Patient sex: F
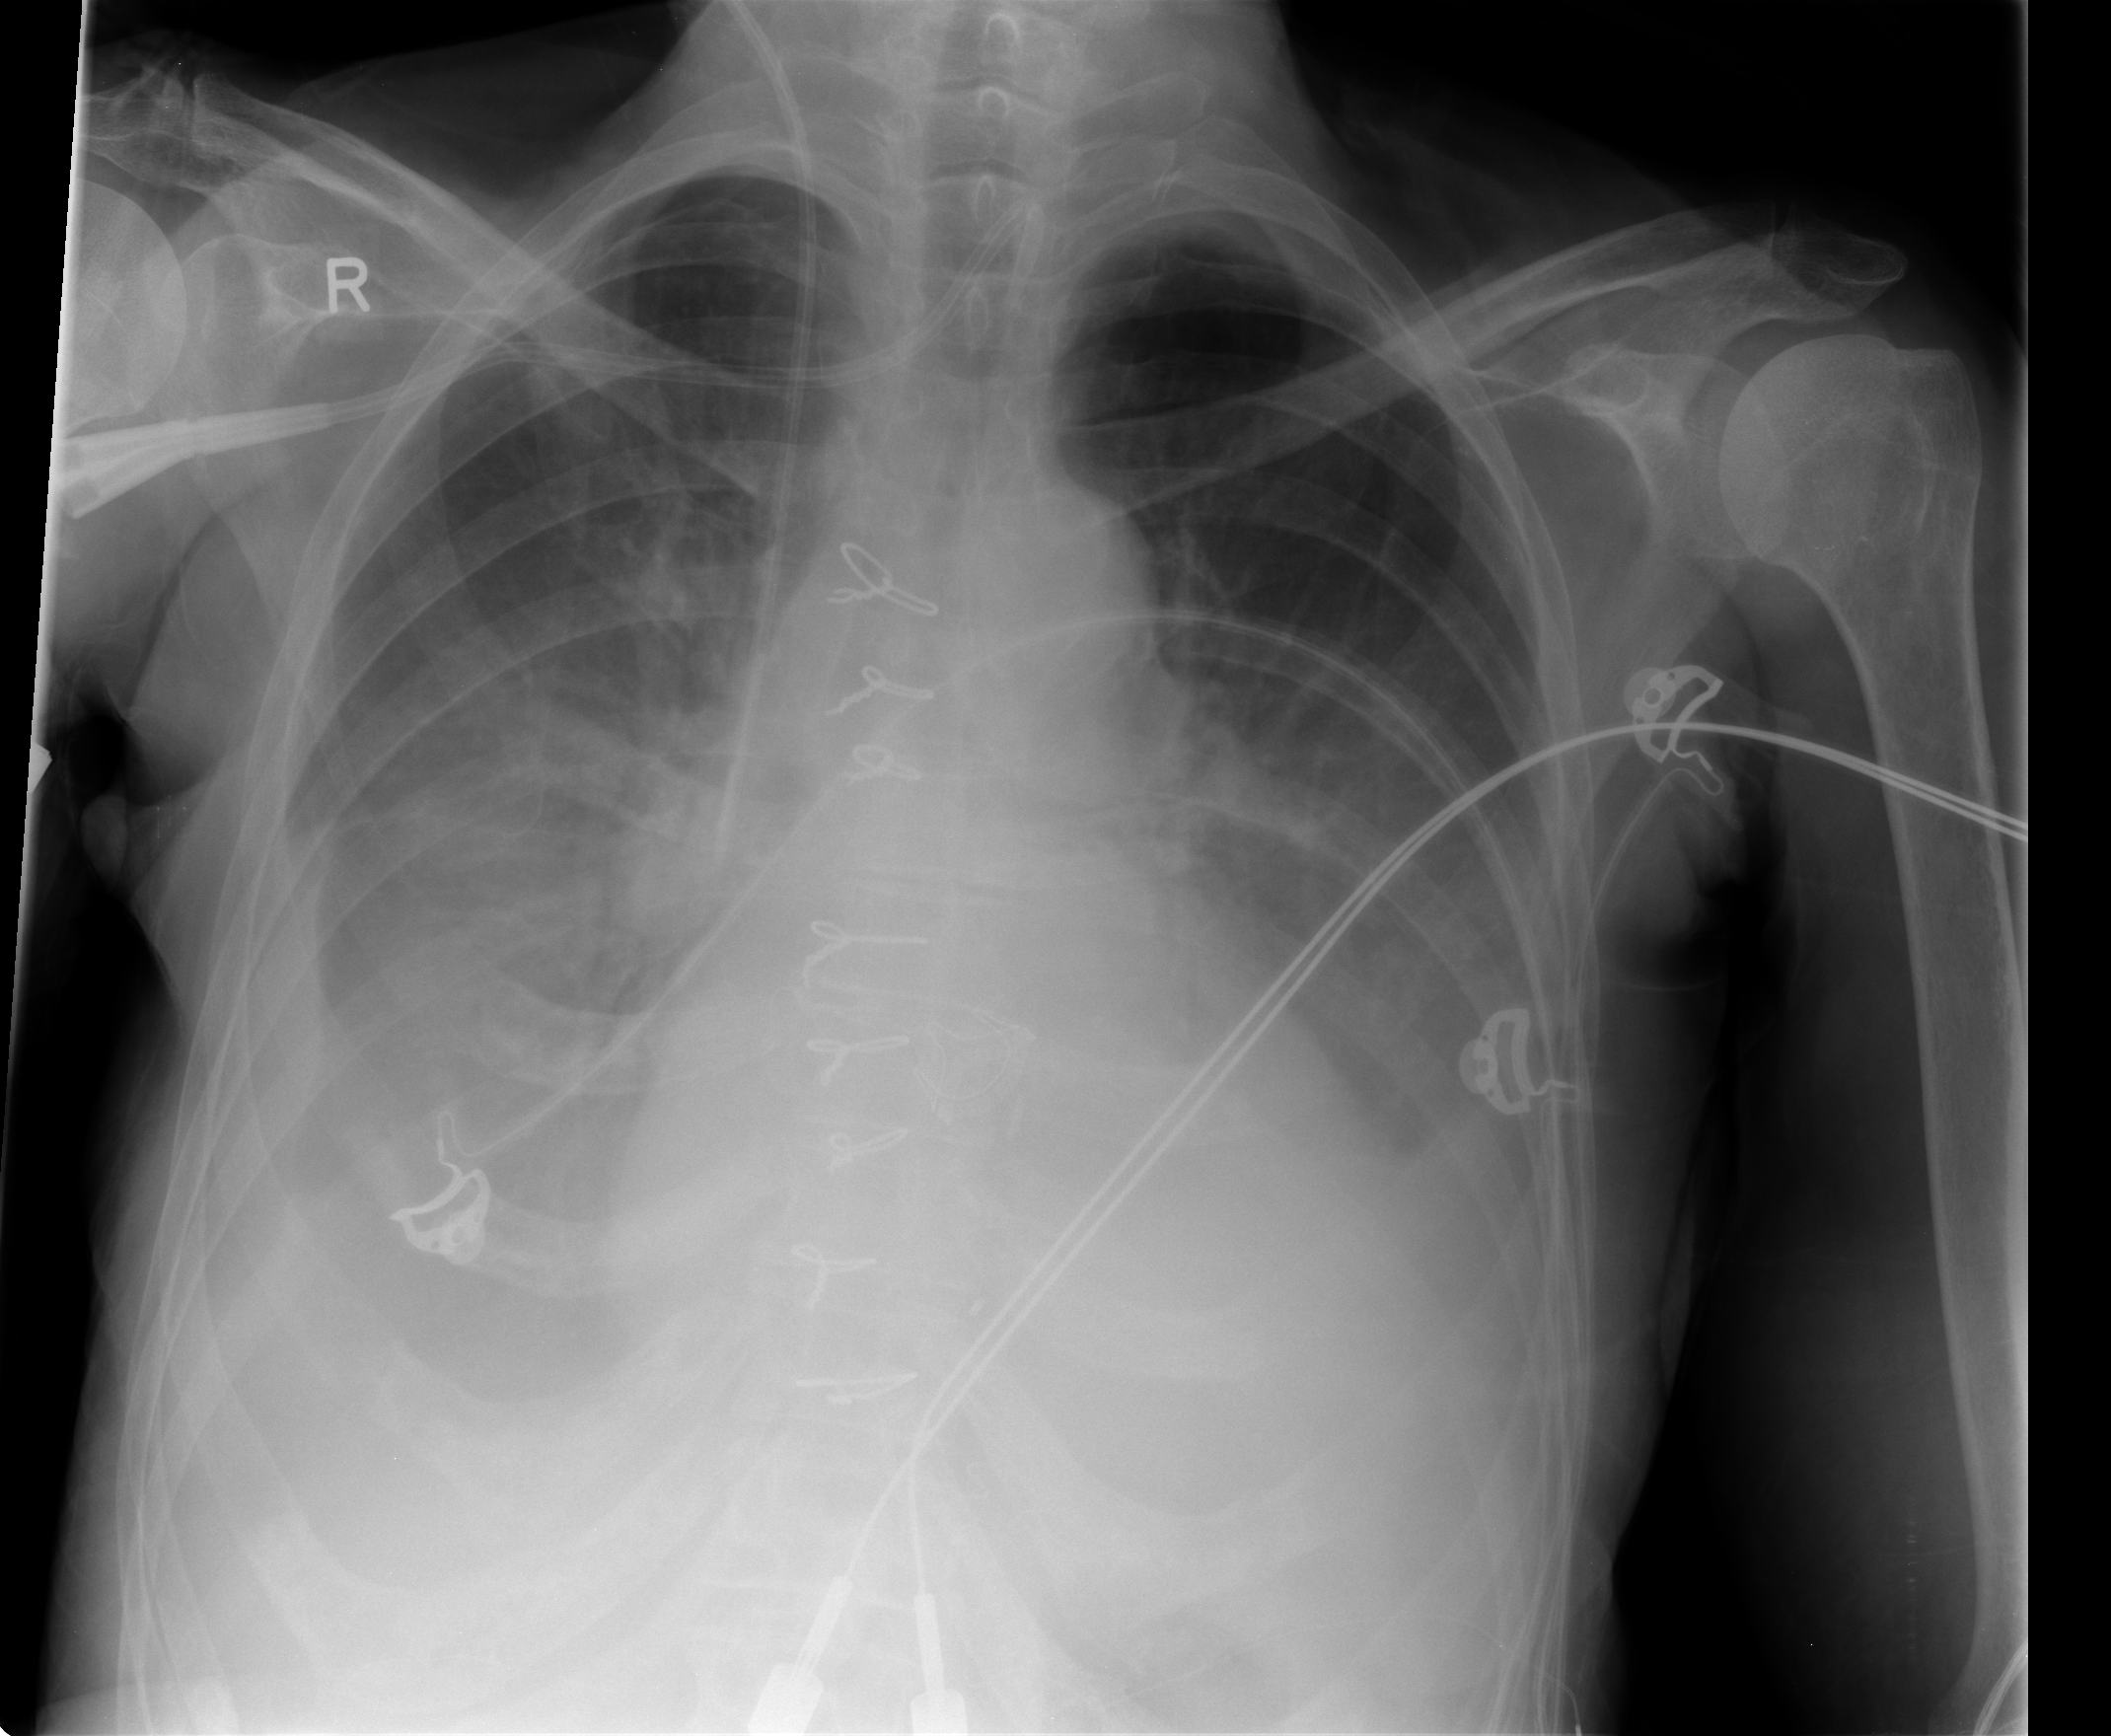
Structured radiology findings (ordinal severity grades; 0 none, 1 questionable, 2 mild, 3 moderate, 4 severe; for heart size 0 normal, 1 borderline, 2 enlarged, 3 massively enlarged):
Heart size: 2
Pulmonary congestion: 2
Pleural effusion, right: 2
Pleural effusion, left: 2
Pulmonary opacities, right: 0
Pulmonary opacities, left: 0
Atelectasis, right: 2
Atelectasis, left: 2